Field crop: maize
Growth stage: 2
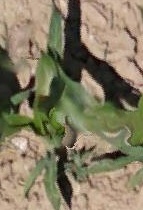
Species: maize